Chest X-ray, PA view. Patient: 19 years old, sex M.
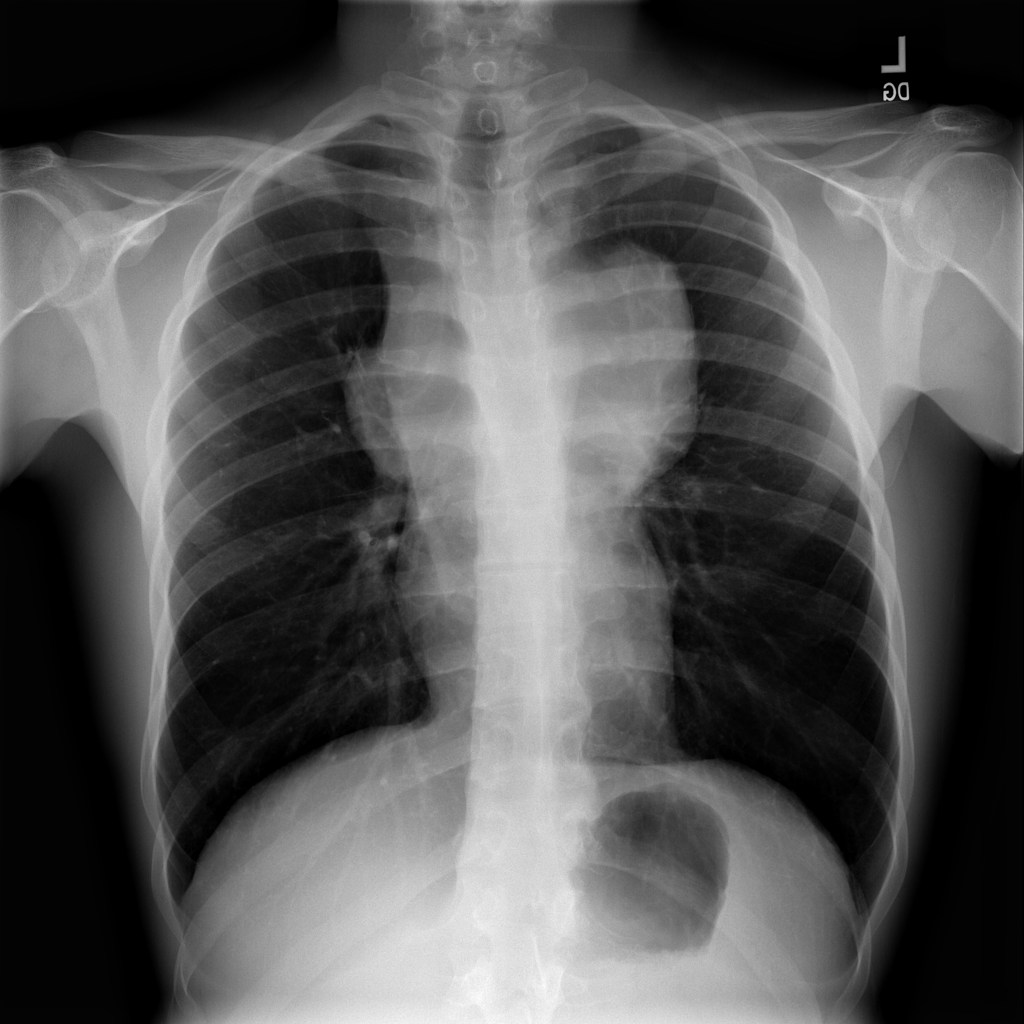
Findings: Infiltration